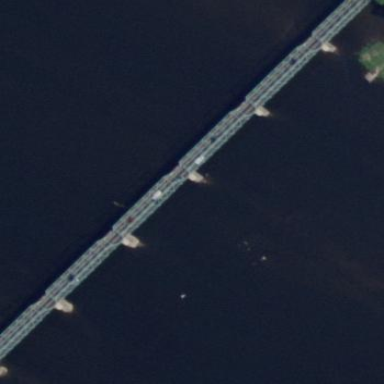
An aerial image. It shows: Man-made bridge.